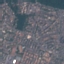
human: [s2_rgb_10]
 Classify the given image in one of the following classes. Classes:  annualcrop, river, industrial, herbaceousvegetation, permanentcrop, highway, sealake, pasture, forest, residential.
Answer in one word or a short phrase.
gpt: Residential